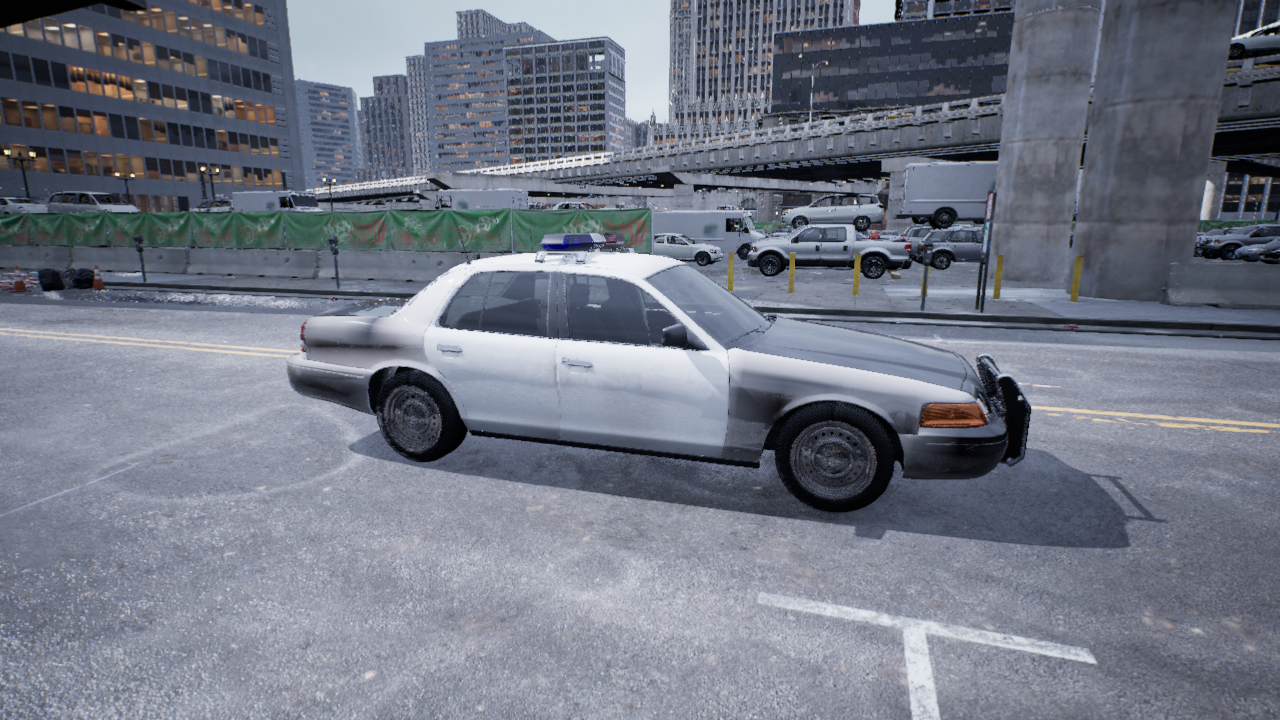
Venue: downtown
Lighting: overcast
Vehicle rig: sedan